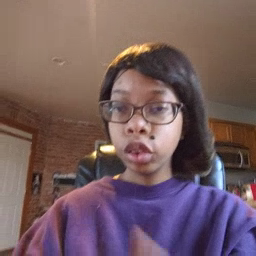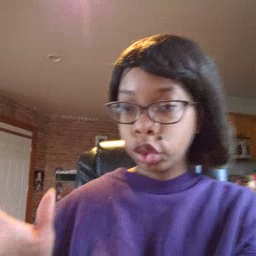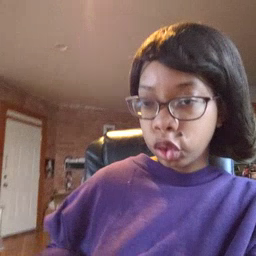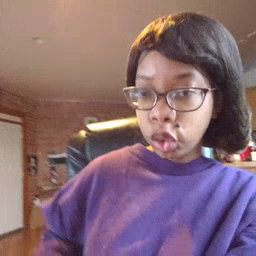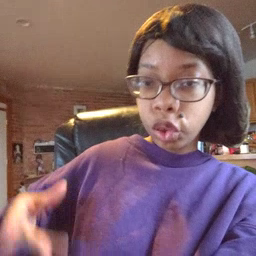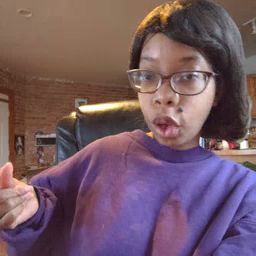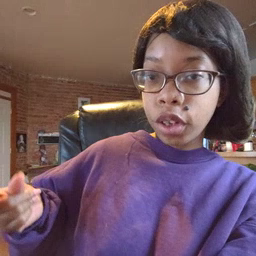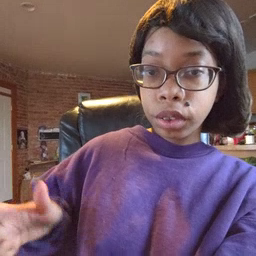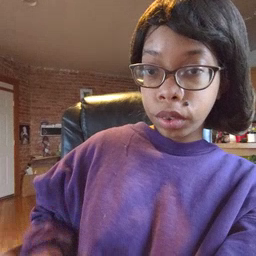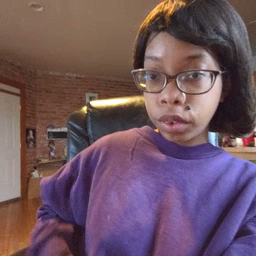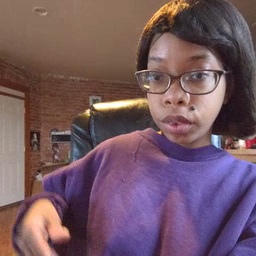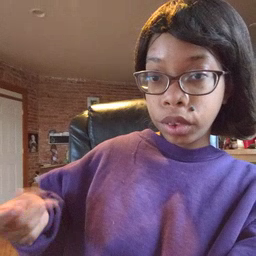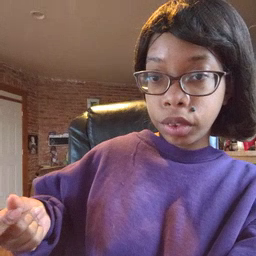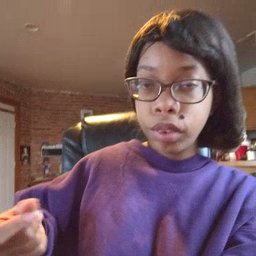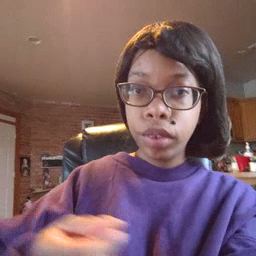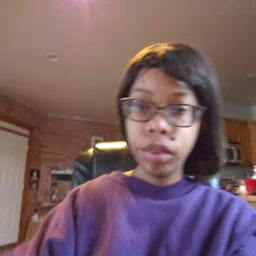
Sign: dog